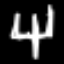
Label: fork